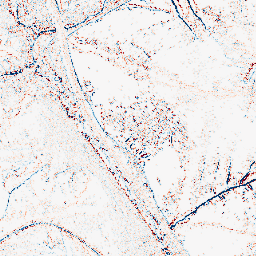
Category: edge_preserving
Decomposition family: median
Decomposition parameters: size: 3
Upsampling method: sinc_blackman
Upsampling parameters: scale: 2
kernel_size: 8
Upsampling scale: 2